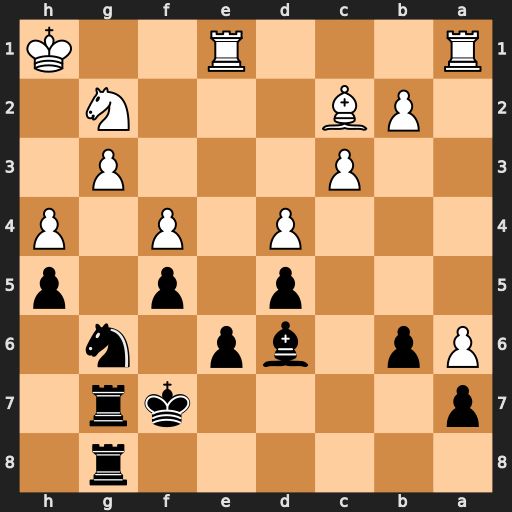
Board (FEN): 6r1/p4kr1/Pp1bp1n1/3p1p1p/3P1P1P/2P3P1/1PB3N1/R3R2K
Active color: b
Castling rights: -
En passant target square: -
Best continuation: Nxf4 Nxf4 Rxg3